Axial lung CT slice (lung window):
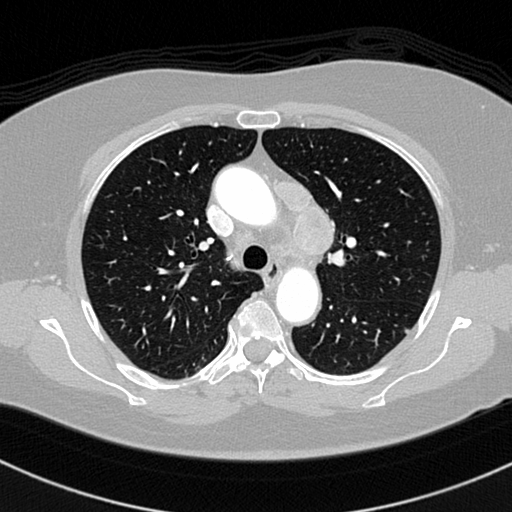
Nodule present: no